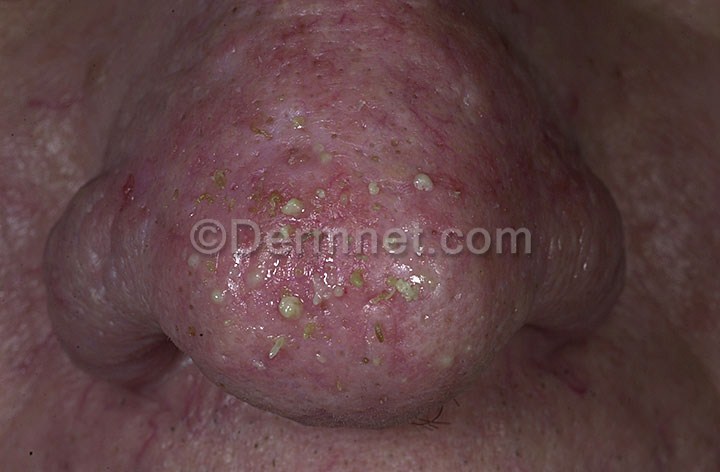
Disease: Acne and Rosacea Photos